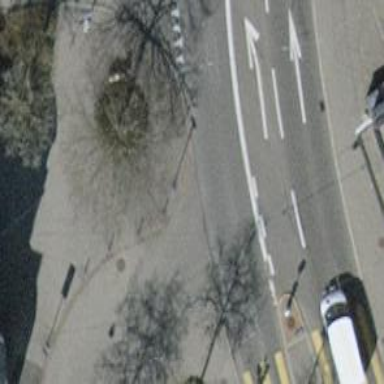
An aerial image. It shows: Tertiary road with asphalt surface and sidewalks on both sides. There are trolley wires above the road.